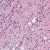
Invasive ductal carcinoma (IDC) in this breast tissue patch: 1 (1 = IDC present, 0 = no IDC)